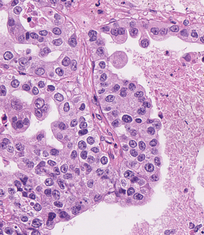
Tumor epithelial tissue: yes
Tumor-associated stroma tissue: yes
Normal tissue: no